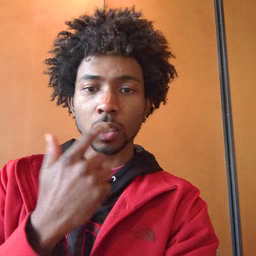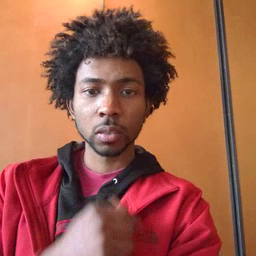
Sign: lips